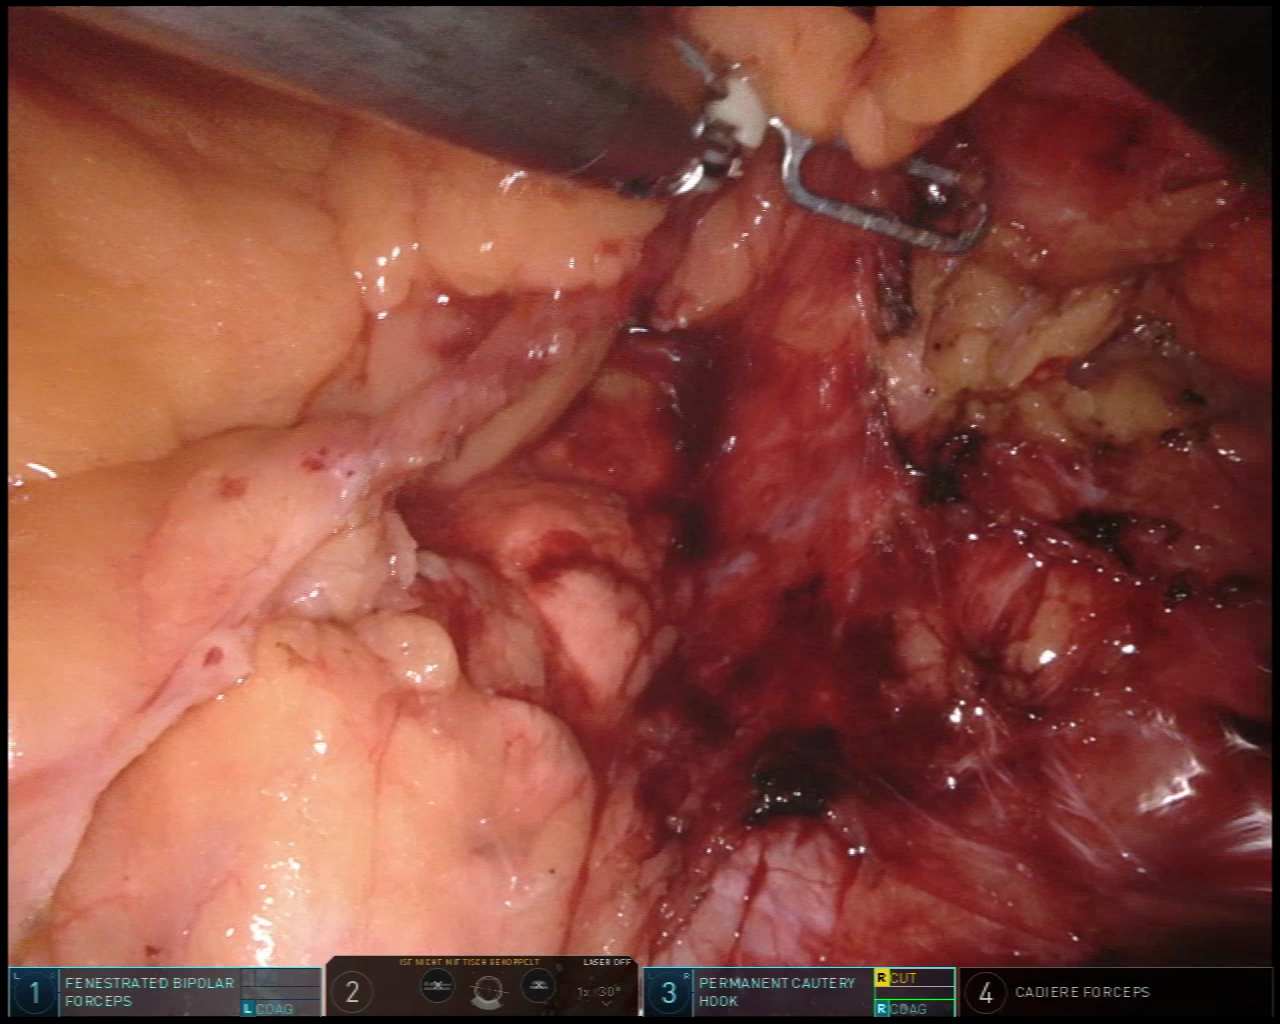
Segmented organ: pancreas
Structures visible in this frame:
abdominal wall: no
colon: no
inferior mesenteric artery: no
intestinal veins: no
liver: no
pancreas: yes
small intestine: no
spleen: no
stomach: no
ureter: no
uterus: no
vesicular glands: no